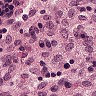
Metastatic tissue present: no